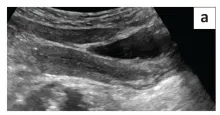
(a-b) Pelvic ultrasound in the sagittal plane depicting an enlarged uterus for a 4-year-old girl with a trilaminar endometrium similar to the post-pubertal uterus.
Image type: radiology (ultrasound)